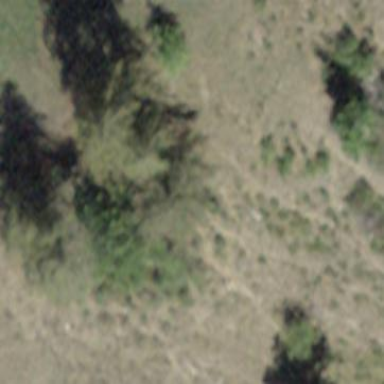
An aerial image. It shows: Forest area.